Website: macys
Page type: billing-address
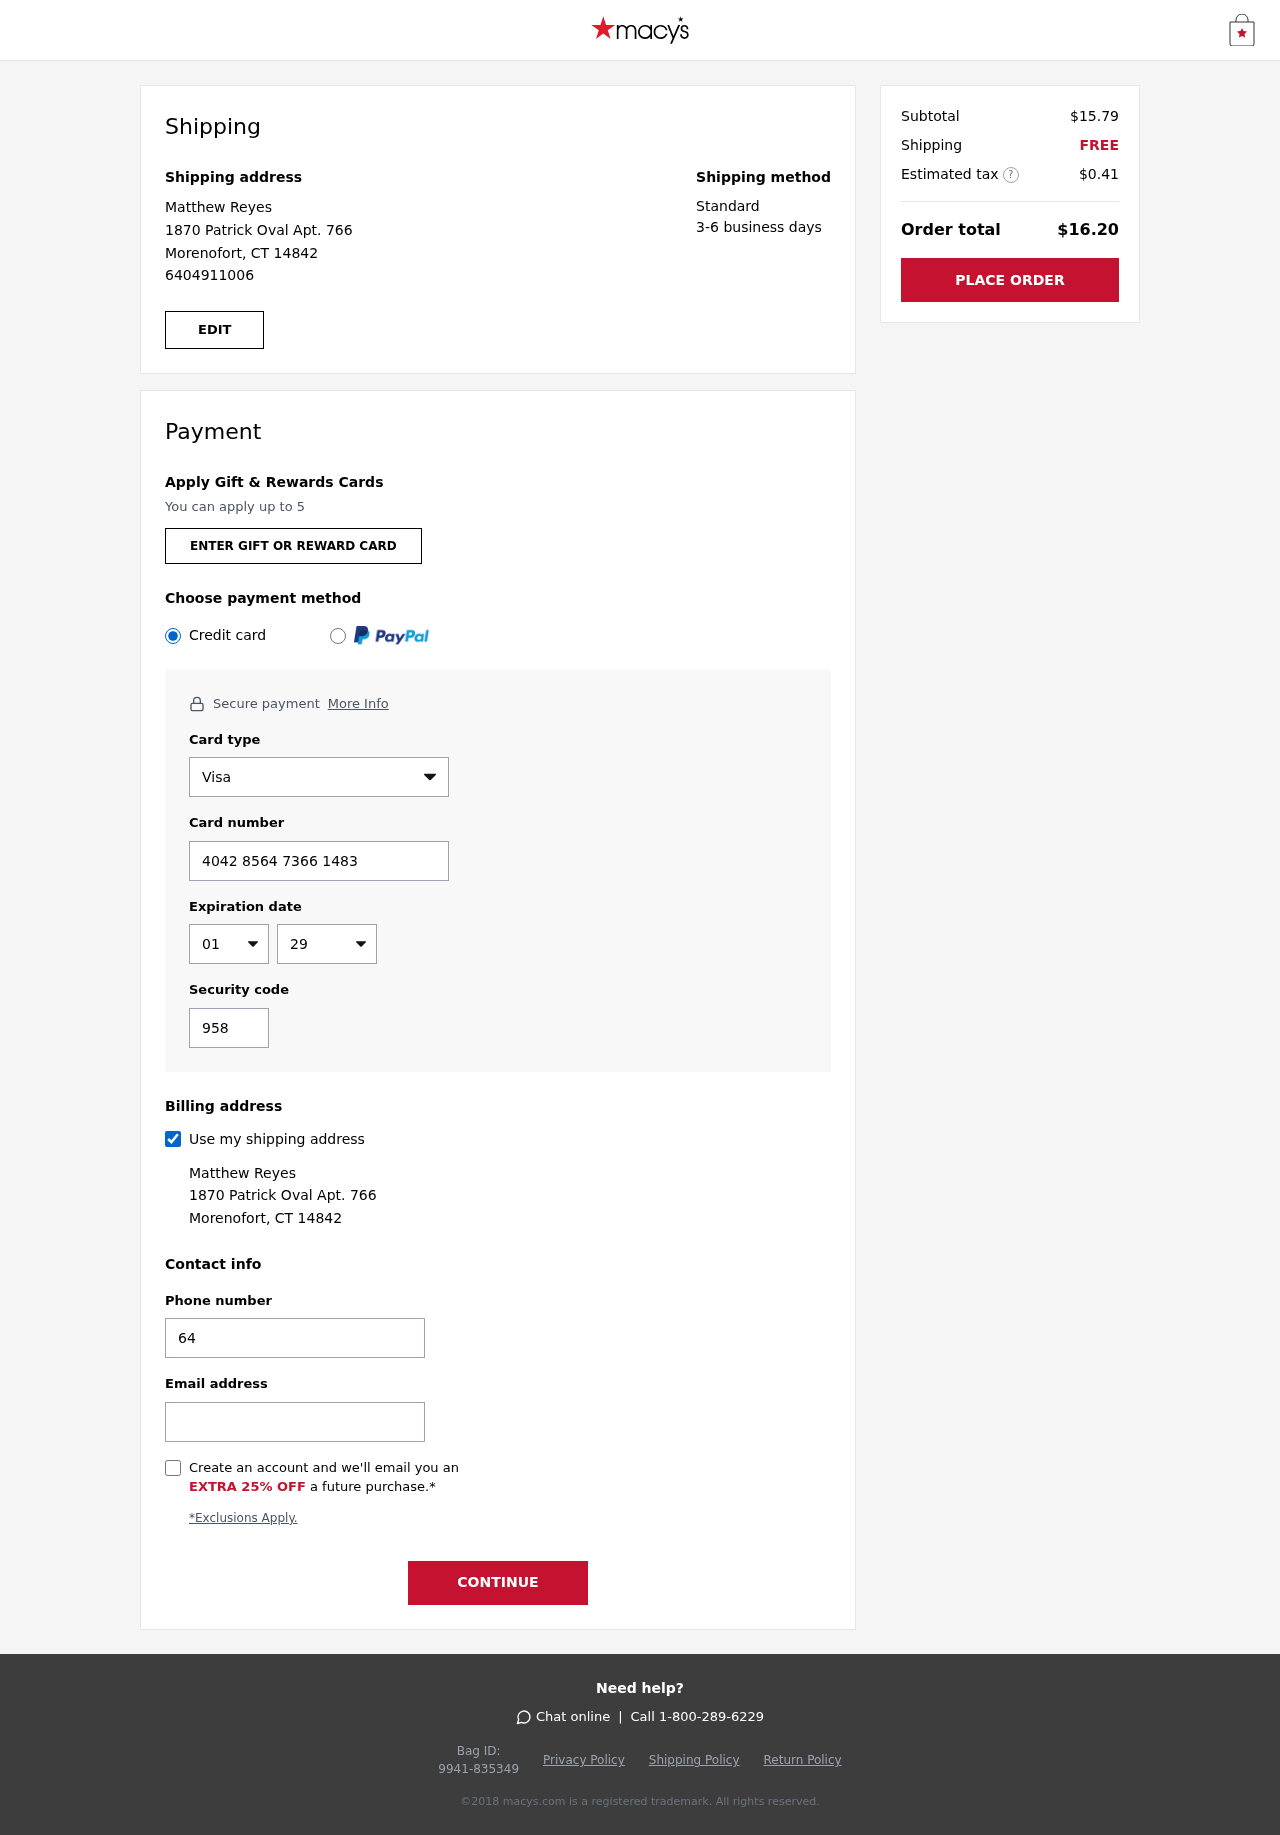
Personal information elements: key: PII_CARD_CVV
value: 958
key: PII_CARD_EXPIRY_MONTH
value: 01
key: PII_CARD_EXPIRY_YEAR
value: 29
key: PII_CARD_NUMBER
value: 4042 8564 7366 1483
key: PII_CARD_TYPE
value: Visa
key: PII_EMAIL
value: matthew.reyes@gmail.com
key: PII_FULLNAME
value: Matthew Reyes
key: PII_PHONE
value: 6404911006
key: PII_STREET
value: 1870 Patrick Oval Apt. 766
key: PII_CITY_STATE_ZIP
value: Morenofort, CT 14842
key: PII_FIRSTNAME
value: Matthew
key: PII_LASTNAME
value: Reyes
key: PII_FULLNAME2
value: Matthew Reyes
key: PII_FULLNAME3
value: Matthew Reyes
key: PII_FIRSTNAME2
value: Matthew
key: PII_FIRSTNAME3
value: Matthew
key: PII_LASTNAME2
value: Reyes
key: PII_LASTNAME3
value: Reyes
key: PII_FIRSTNAME_DERIVED
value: Matthew
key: PII_LASTNAME_DERIVED
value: Reyes
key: PII_FULLNAME_DERIVED
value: Matthew Reyes
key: PII_NAME_FULL_DERIVED
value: Matthew Reyes
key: PII_PHONE2
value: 6404911006
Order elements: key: ORDER_SUBTOTAL
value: $15.79
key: ORDER_SHIPPING_COST
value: FREE
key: ORDER_TAX
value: $0.41
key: ORDER_TOTAL
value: $16.20